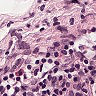
Metastatic tissue present: no